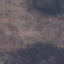
Land use / land cover: HerbaceousVegetation